Question: I have many navbars to collapse when toggled. Now it can only display part of the collapsed navbars. I need to scroll down for further navbars. Is there a way to let it display all navbars?
I tried to mess aroung with
'''
.collapse{
height: 900px;
}
'''
but it only decreases the number of navbars displayed, after it reached 900px, it can no longer display more.

'''
<style>
.collapse{
height: 900px;
}
</style>
<body>
<div class="navbar navbar-inverse navbar-fixed-top">
<div class="container">
<div class="navbar-header">
<button type="button" class="navbar-toggle" data-toggle="collapse" data-target="#myNavbar">
<span class="icon-bar"></span>
<span class="icon-bar"></span>
<span class="icon-bar"></span>
</button>
<p class="navbar-brand">User</p>
</div>
<div class="collapse navbar-collapse" id = "myNavbar">
<ul class="nav navbar-nav">
<li ><a href="#"><span class="glyphicon glyphicon-pencil"></span> something</a></li>
<li ><a href="#"><span class="glyphicon glyphicon-heart"></span> something</a></li>
<li ><a href="#"><span class="glyphicon glyphicon-edit"></span> something</a></li>
<li ><a href="#"><span class="glyphicon glyphicon-upload"></span> something</a></li>
<li ><a href="#"><span class="glyphicon glyphicon-music"></span> something</a></li>
<li ><a href="#"><span class="glyphicon glyphicon-pawn"></span> something</a></li>
<li ><a href="#"><span class="glyphicon glyphicon-plus"></span> something</a></li>
<li class = "dropdown">
<a class = "dropdown-toggle" data-toggle = "dropdown" href="#"><span class="glyphicon glyphicon-th-list"></span> something<span class="caret"></span></a>
<ul class = "dropdown-menu">
<li ><a href="#"><span class="glyphicon glyphicon-pawn"></span> something</a></li>
<li ><a href="#"><span class="glyphicon glyphicon-pawn"></span> something</a></li>
<li ><a href="#"><span class="glyphicon glyphicon-pawn"></span> something</a></li>
<li ><a href="#"><span class="glyphicon glyphicon-pawn"></span> something</a></li>
<li ><a href="#"><span class="glyphicon glyphicon-pawn"></span> something</a></li>
<li ><a href="#"><span class="glyphicon glyphicon-search"></span> something</a></li>
</ul>
</li>
</ul>
<ul class="nav navbar-nav navbar-right">
<li><a href = "#"><span class = "glyphicon glyphicon-log-out"></span> something</a></li>
</ul>
</div>
</div>
</div>
<!-- jQuery (necessary for Bootstrap's JavaScript plugins) -->
<script src="https://ajax.googleapis.com/ajax/libs/jquery/1.11.2/jquery.min.js"></script>
<!-- Include all compiled plugins (below), or include individual files as needed -->
<script src="js/bootstrap.min.js"></script>
</body>
'''
Thanks
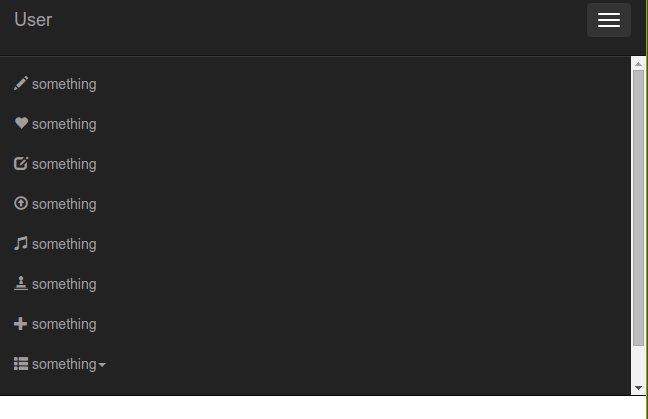
Answer: For '.navbar-collapse', it defiend a 'max-height' style.
set this one to your css
'''
.navbar-collapse {max-height:none}
'''
<URL>